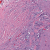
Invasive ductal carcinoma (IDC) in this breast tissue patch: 1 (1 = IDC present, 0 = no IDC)